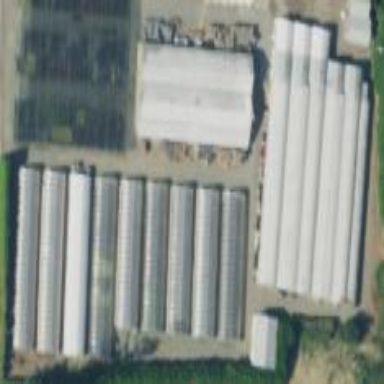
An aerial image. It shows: Greenhouse used for horticulture.